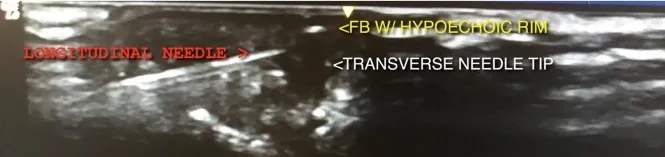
Identification of a hyperechoic foreign body on ultrasound with surrounding granulation tissue. Needle tips placed deep to foreign body, preventing displacement. Tips of the transverse and longitudinal needles can be appraciated.
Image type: radiology (ultrasound)